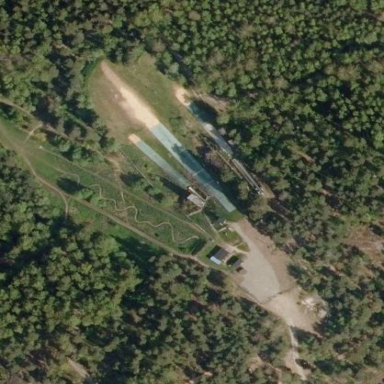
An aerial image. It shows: Sports center with ski jumping facility.